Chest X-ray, PA view. Patient: 60 years old, sex M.
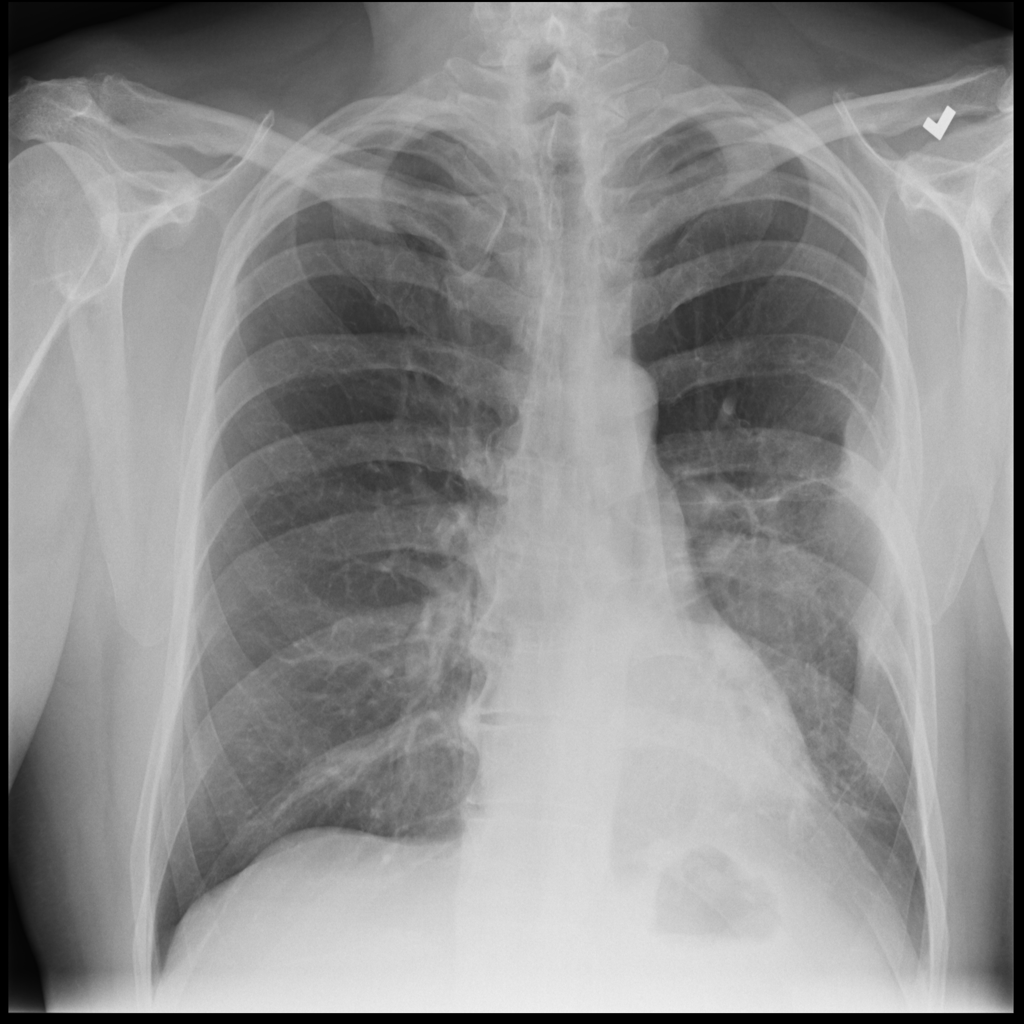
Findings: Infiltration, Mass